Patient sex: F
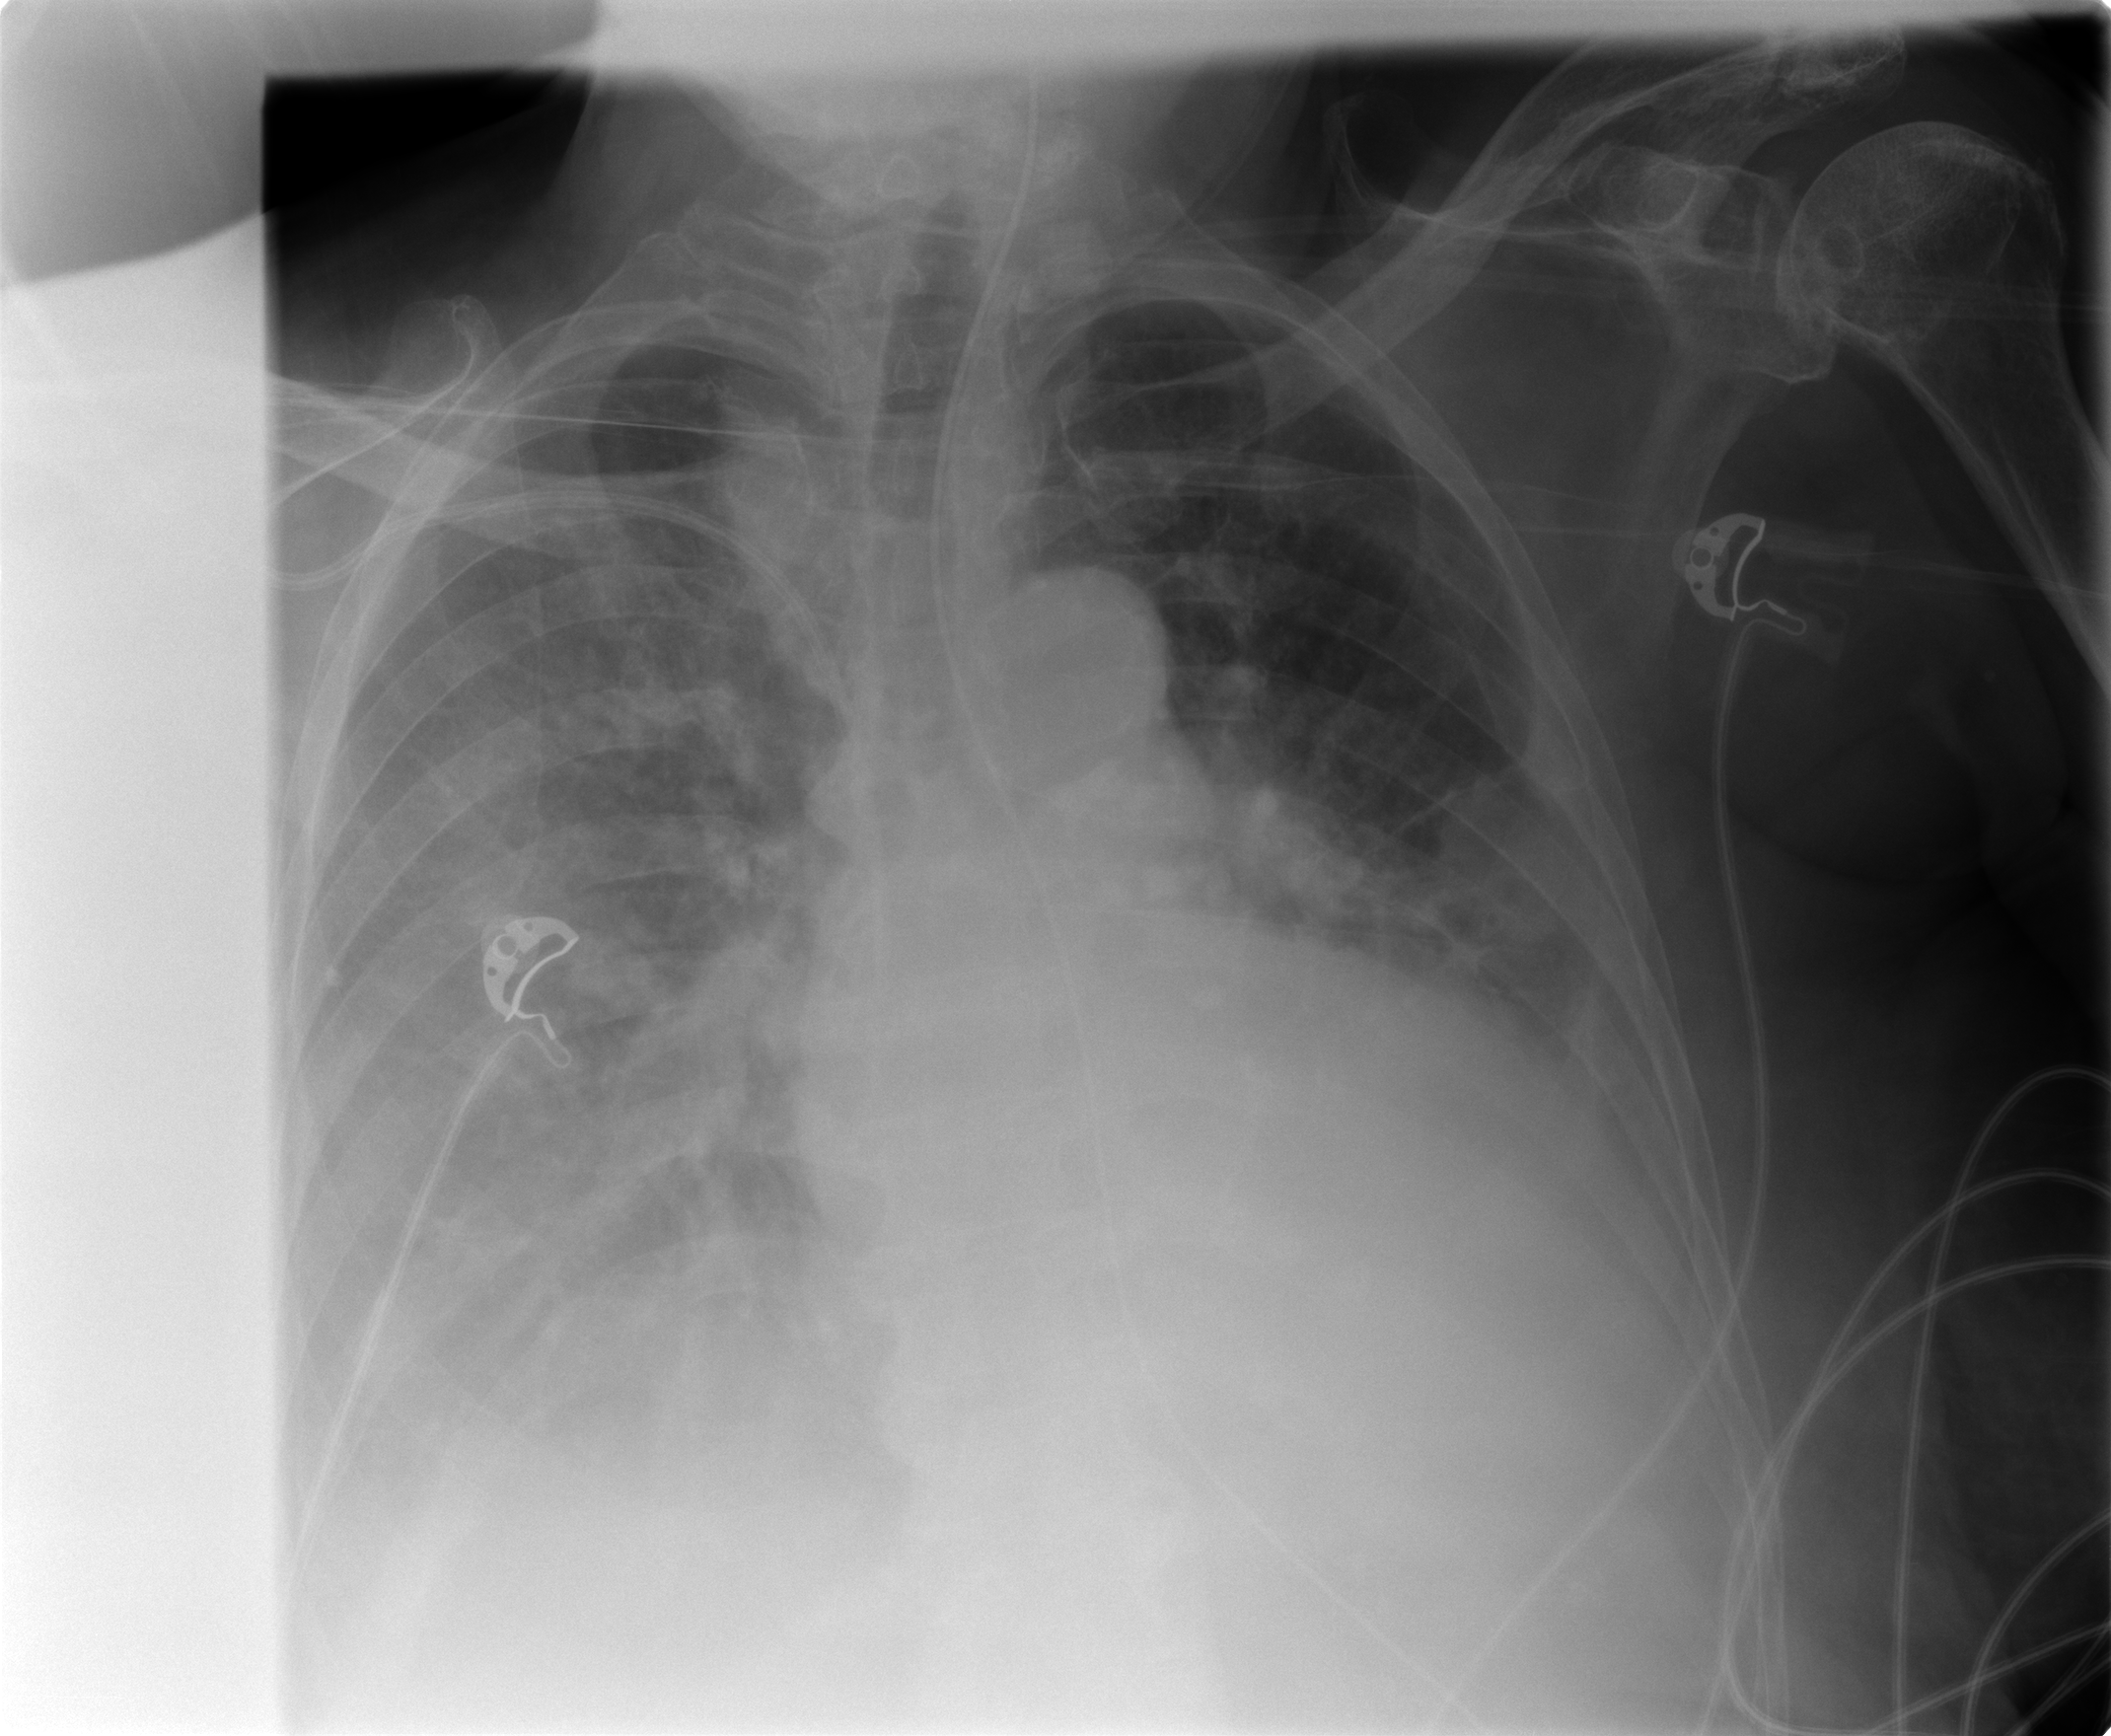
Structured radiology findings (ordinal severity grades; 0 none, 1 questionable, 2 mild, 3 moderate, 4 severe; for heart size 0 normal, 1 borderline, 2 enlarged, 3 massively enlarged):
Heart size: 3
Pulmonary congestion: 2
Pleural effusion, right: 3
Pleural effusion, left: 1
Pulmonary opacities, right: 2
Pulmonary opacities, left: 1
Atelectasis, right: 2
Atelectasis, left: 2